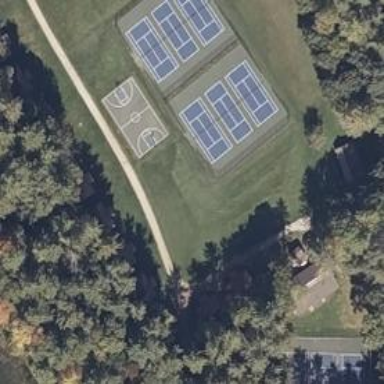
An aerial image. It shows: Tennis court on pitch.